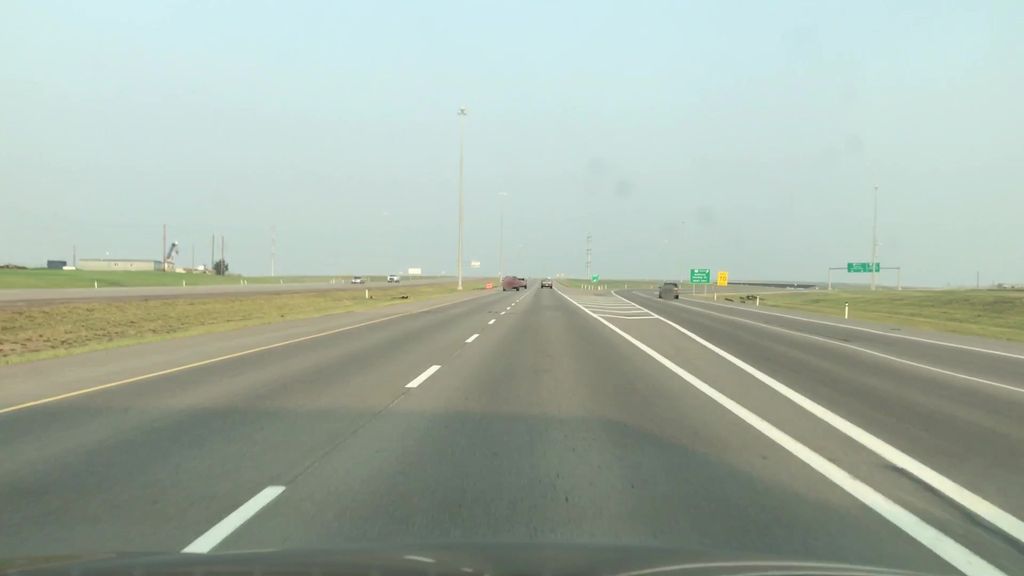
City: edmonton